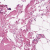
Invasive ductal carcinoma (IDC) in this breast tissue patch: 0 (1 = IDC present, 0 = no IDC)